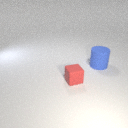
large blue rubber cylinder behind small red rubber cube